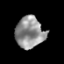
Tissue: prostate
Cell type: T cells
Senescence score: 0.3256
Nuclear area (px): 880
Mean DAPI intensity: 146.42